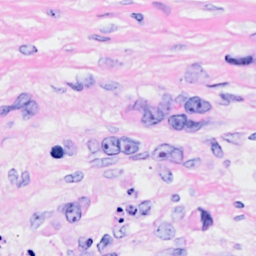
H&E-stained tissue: Breast